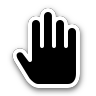
Cursor type: grab
OS/theme: linux-adwaita
Variant: default